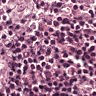
Metastatic tissue present: no